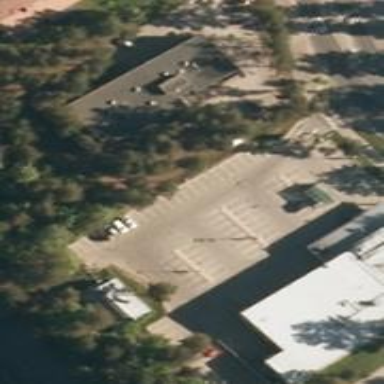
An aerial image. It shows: Retail area.